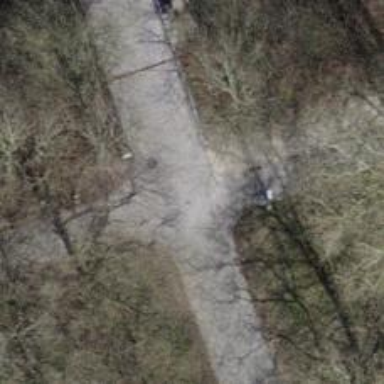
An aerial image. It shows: Paved path.